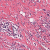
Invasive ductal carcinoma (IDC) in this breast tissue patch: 1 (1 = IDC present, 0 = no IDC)